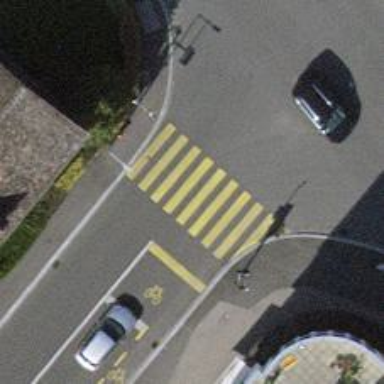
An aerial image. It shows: Crossing with zebra markings and traffic signals.